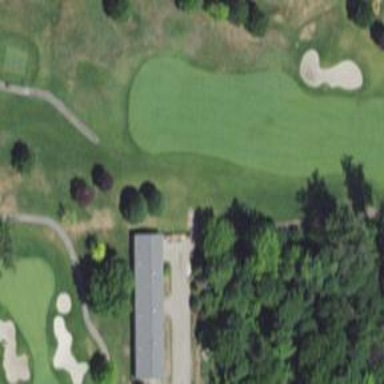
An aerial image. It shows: Path for golf carts.